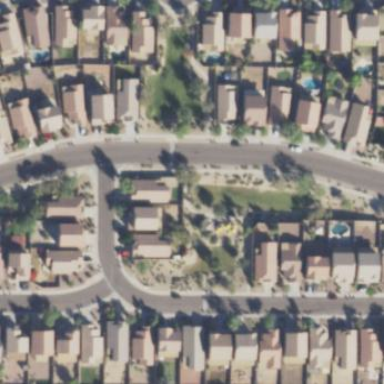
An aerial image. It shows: This residential area consists of single-family homes.